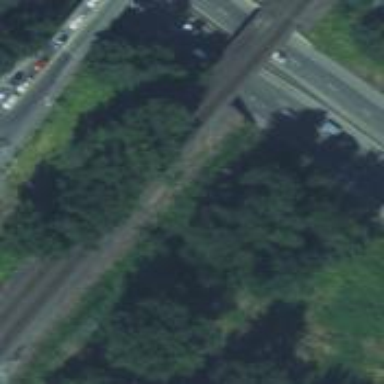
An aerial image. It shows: Railway bridge.